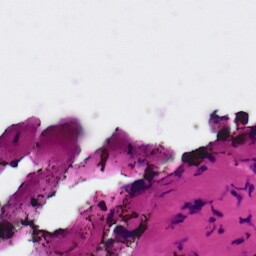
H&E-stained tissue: Ovarian